Question: How can I make a 'combined' Text Field (outlined in red, below) as shown in Windows Calculator?

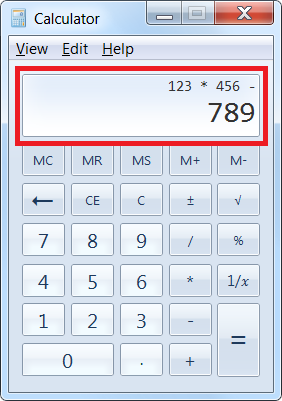
Answer: Neither of those fields is focusable. Two labels stacked on top of each other should do it.